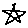
Label: star